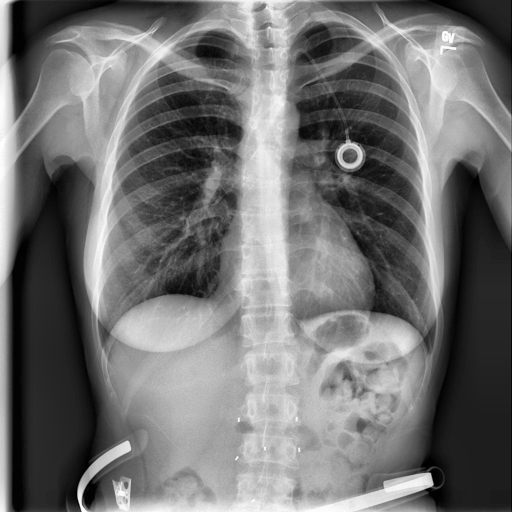
Finding: NORMAL